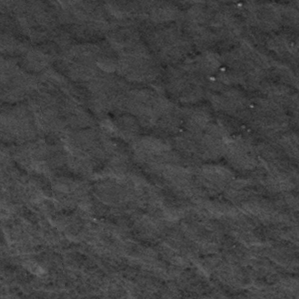
Label: frost